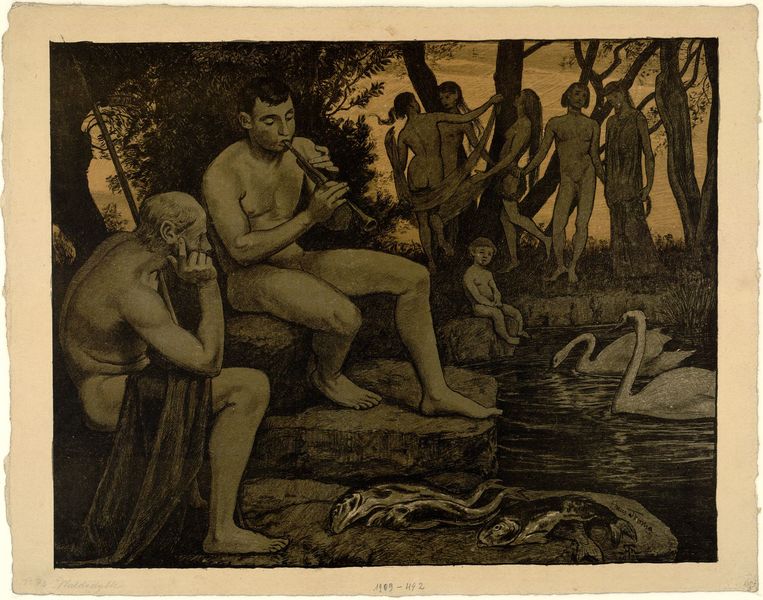
Titel: Abend
Künstler: Hans Thoma
Standort: Wien
Institution: Albertina, Wien
Schlagwörter: baum, felsen, fuß, mann, nackt, umhang, wasser, bäume, fluss, frauen, gelb, landschaft, menschen, see, sitzen, äste, braun, frau, männer, nacht, ohr, zeichnung, gras, schleier, tuch, wiese, tanz, arm, augen, stein, tot, dämmerung, gewand, tücher, kind, musik, tanzen, wald, beine, bein, füße, hintern, wellen, schwan, spieler, fischer, fels, sonnenuntergang, spielen, musizieren, nackte, junge, alter, denken, jugend, druck, stich, tauchen, denker, angel, flöte, fisch, zwielicht, stange, schwäne, netz, flötenspieler, frosch, fische, angler, angeln, aben, angeler, fraueb, po, kangel